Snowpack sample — Snodgrass Mountain, Crested Butte, Colorado (2/4/25, 12:06 PM MST)
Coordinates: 38.923, -106.968
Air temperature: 35 °F
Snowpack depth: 80 cm
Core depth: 50 cm
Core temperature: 30.2 °F
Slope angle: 14°, slope face: 78°
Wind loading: low
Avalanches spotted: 0
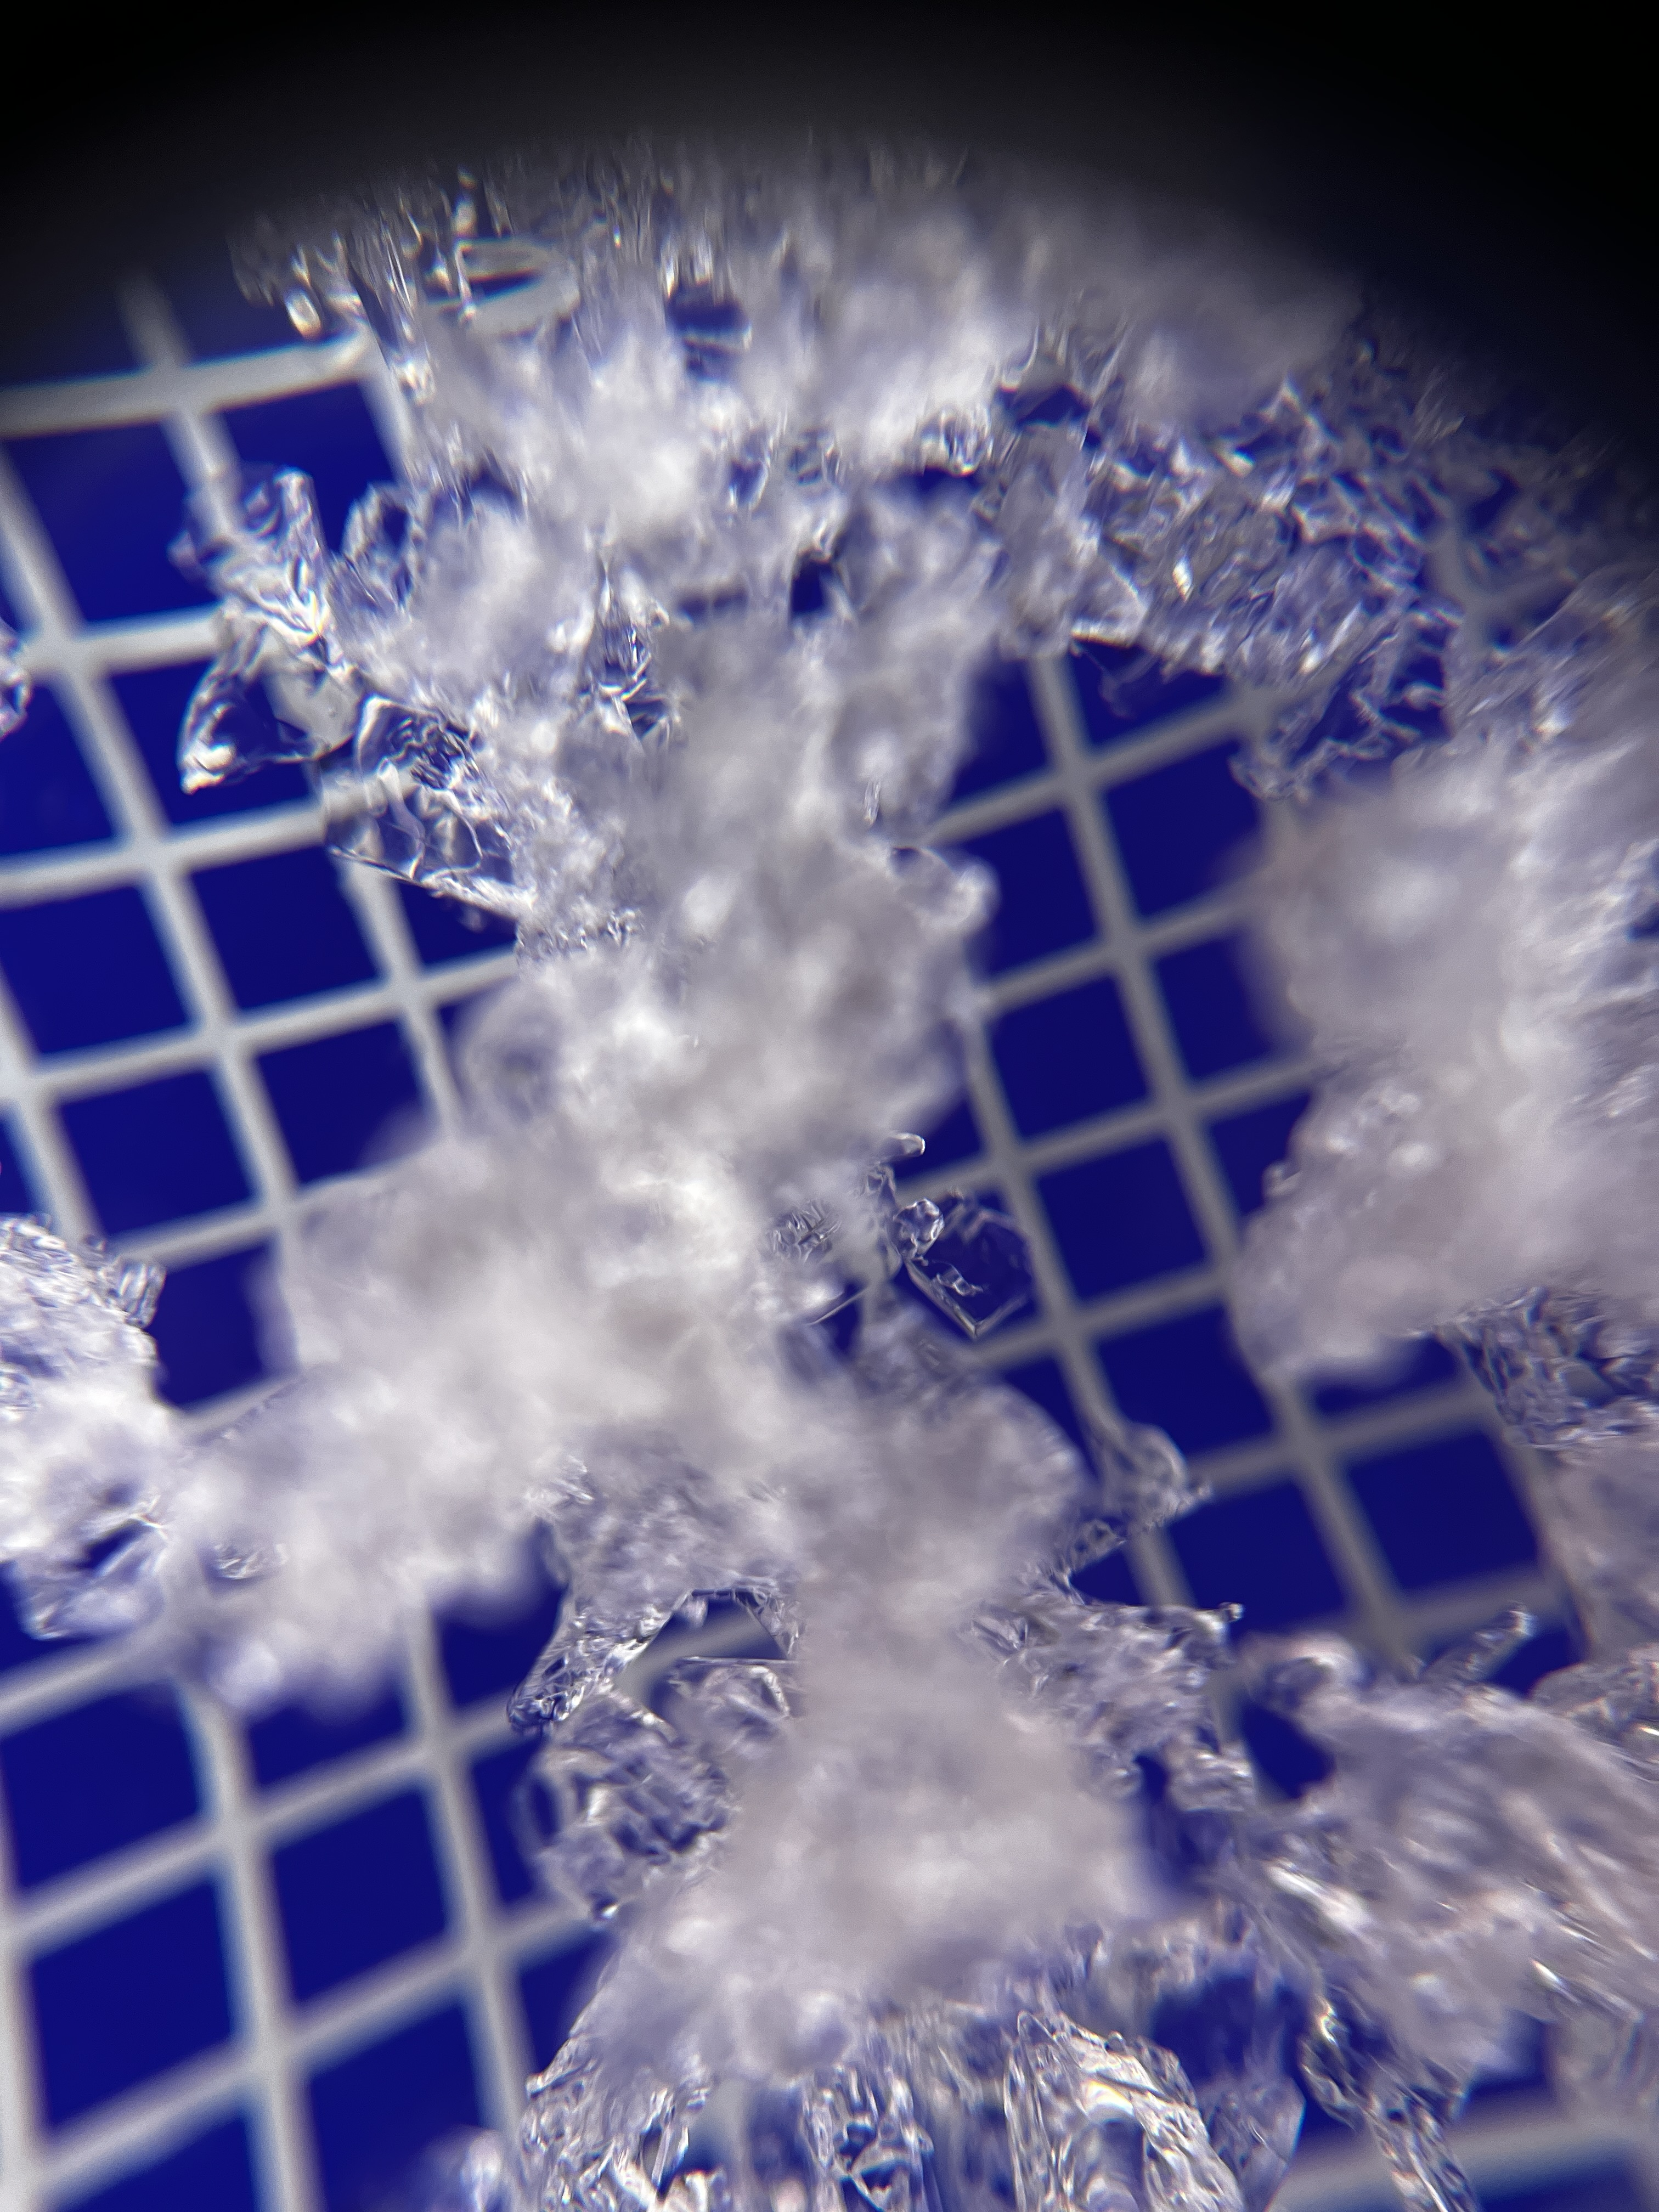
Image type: magnified_profile
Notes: No avalanches nearby, unusually warm weather for the last month reported by residents, Collected 25 yards from treeline